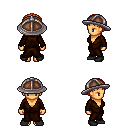
a pixel art fantasy rpg character, female body template, human, tanned skin, brown robe, teal pants, light blonde plain hairstyle, chain helm, black shoes, four views (front, back, left, right), 2x2 character sprite sheet, small pixel art, hard edges, no anti-aliasing